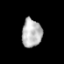
Tissue: prostate
Cell type: T cells
Senescence score: 0.3379
Nuclear area (px): 555
Mean DAPI intensity: 183.335